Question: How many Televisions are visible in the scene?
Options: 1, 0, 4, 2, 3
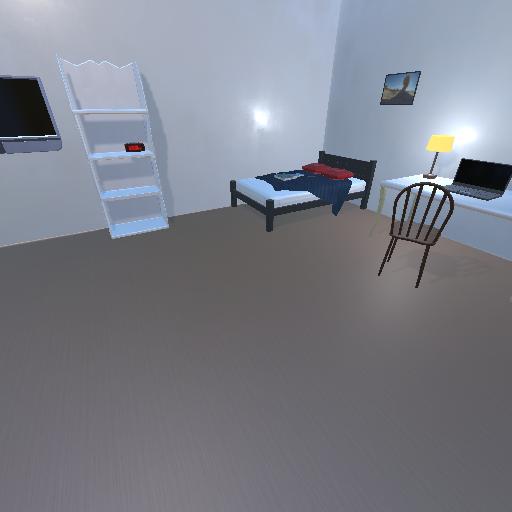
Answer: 1